Question: I have this 'UItableView':

I would like to increment/decrement the concrete 'UIProgressView' at row, when I clicked on minus/plus and than also reload, whole 'UITableView', because all rows are interdependent. I don't how detect on which row was pressed the minus/plus 'UIButton'. I tried to use rowDidSelect, but it didn't work. Could you please advise me please?
I have a class for 'UITableCell' (ActivityCell - class) and class for 'UITableViewController' (lessonActivityTVC - class). At class of Cell I have 'IBOutlets'.
'''
ActivityCell.h
@interface ActivityCell : UITableViewCell
@property (strong, nonatomic) IBOutlet UILabel *studentNameLabel;
@property (strong, nonatomic) IBOutlet UIProgressView *progressView;
'''
In ActivityCell.m I have nothing new. I had here a IBActions for buttons, but I moved the actions into 'lessonActivity.m' because, when I press any button I need reload the 'UITableView' and I didnt know how do it in 'ActivityCell.m'. My code of lessonActivityTVC.m is here:
'''
@implementation tchLessonActivityTVC
#define debug 1
- (IBAction)incrementActivity:(id)sender {
NSLog(@"increment");
}
- (IBAction)decrementActivity:(id)sender {
NSLog(@"decrement");
}
-(void)fetchData{
CoreDataHelper *cdh = [(AppDelegate*)[[UIApplication sharedApplication]delegate]cdh];
SchoolClass *schoolClass = (SchoolClass*)[cdh.context existingObjectWithID:[IDsManager getClassID] error:nil];
Lesson *lesson = (Lesson*)[cdh.context existingObjectWithID:[IDsManager getLessonID] error:nil];
if (lesson.activities.count == 0) {
for (Student *student in schoolClass.students) {
Activity *activity = [NSEntityDescription insertNewObjectForEntityForName:@"Activity" inManagedObjectContext:cdh.context];
activity.student = student;
activity.lesson = lesson;
[lesson addActivitiesObject:activity];
[student addActivitiesObject:activity];
}
}
self.activities = [NSArray arrayWithArray:[lesson.activities allObjects]];
}
- (void)viewDidLoad
{
[super viewDidLoad];
self.tableView.delegate = self;
[self fetchData];
}
#pragma mark - Table view data source
- (NSInteger)numberOfSectionsInTableView:(UITableView *)tableView
{
return 1;
}
- (NSInteger)tableView:(UITableView *)tableView numberOfRowsInSection:(NSInteger)section
{
return self.activities.count;
}
- (UITableViewCell *)tableView:(UITableView *)tableView cellForRowAtIndexPath:(NSIndexPath *)indexPath
{
if(debug == 1){
NSLog(@"Running %@ '%@'",self.class, NSStringFromSelector(_cmd));
}
static NSString *cellIndetifier = @"Activity Cell";
ActivityCell *cell = [tableView dequeueReusableCellWithIdentifier:cellIndetifier
forIndexPath:indexPath];
Activity *activity = [self.activities objectAtIndex:indexPath.row];
cell.studentNameLabel.text = activity.student.name;
CGAffineTransform transform = CGAffineTransformMakeScale(1.0f, 5.0f);
cell.progressView.transform = transform;
cell.progressView.progress = 0.32f;
return cell;
}
- (void)tableView:(UITableView *)tableView didSelectRowAtIndexPath:(NSIndexPath *)indexPath
{
NSLog(@"selected index is %d",indexPath.row);
}
@end
'''
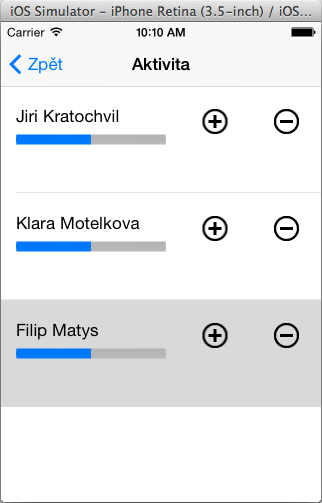
Answer: 'UITableView' has a delegate method 'didSelectRowAtIndexPath:' and you get the indexPath.row from there. Don't forget to set your class as a 'UITableViewDelegate' by adding '<UITableViewDelegate>' on the end of '@interface' line and setting
'''
tableView.delegate = self;
'''
in code, or do it in Interface Builder. If you are on 'UITableViewController', you get this for free.
Here is the delegate pattern example:
tableviewcell h
'''
@protocol TableViewCellDelegate <NSObject>
- (void)requestToReloadTableViewFromCell:(UITableViewCell *)cell;
@end
@interface TableViewCell : UITableViewCell
@property (weak, nonatomic) IBOutlet UILabel *dateLabel;
@property (weak, nonatomic) id <TableViewCellDelegate> cellDelegate;
@end
'''
tableviewcell m
'''
- (IBAction)buttonAction:(UIButton *)sender
{
[self.cellDelegate requestToReloadTableViewFromCell:self];
}
'''
tableviewcontroller m
'''
@interface TableViewController () <TableViewCellDelegate>
@end
@implementation TableViewController
- (void)requestToReloadTableViewFromCell:(UITableViewCell *)cell
{
NSLog(@"%d", [[self.tableView indexPathForCell:cell] row]);
[self.tableView reloadData];
}
- (UITableViewCell *)tableView:(UITableView *)tableView cellForRowAtIndexPath:(NSIndexPath *)indexPath
{
TableViewCell *cell = [tableView dequeueReusableCellWithIdentifier:@"cell" forIndexPath:indexPath];
// Configure the cell...
cell.cellDelegate = self;
cell.dateLabel.text = [[NSDate date] description];
return cell;
}
'''